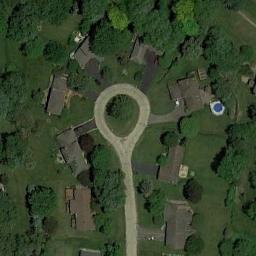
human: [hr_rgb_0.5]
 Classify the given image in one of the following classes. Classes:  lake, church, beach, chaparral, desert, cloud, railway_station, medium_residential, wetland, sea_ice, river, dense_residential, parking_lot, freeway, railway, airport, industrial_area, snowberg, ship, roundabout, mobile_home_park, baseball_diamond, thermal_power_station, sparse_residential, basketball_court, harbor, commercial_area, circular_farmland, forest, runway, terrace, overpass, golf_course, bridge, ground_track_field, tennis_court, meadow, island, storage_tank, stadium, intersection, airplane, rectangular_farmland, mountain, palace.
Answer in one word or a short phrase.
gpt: medium_residential